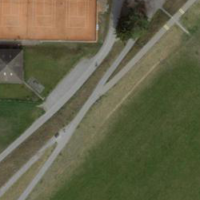
EUNIS habitat code: 55
Species observed at this site:
Centaurea scabiosa
Salvia pratensis